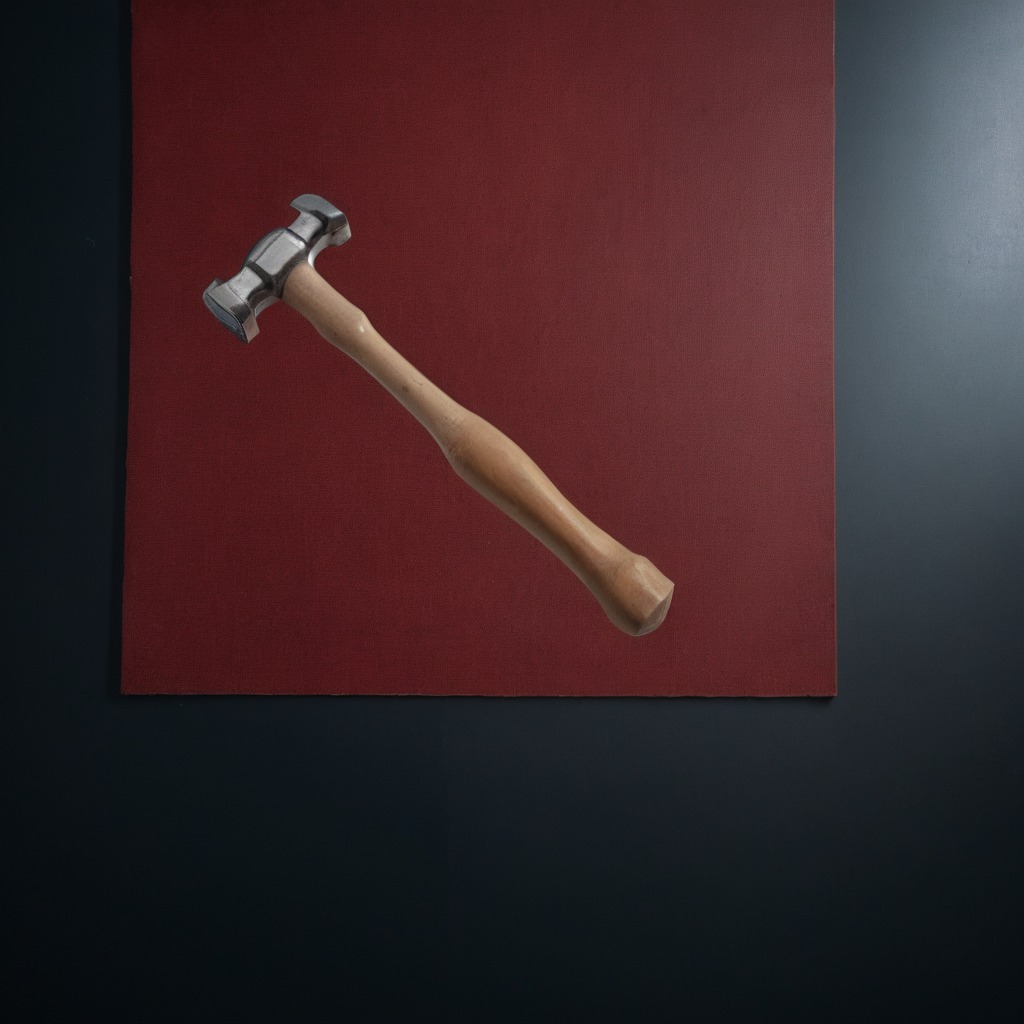
A hammer lies on the granite tabletop.